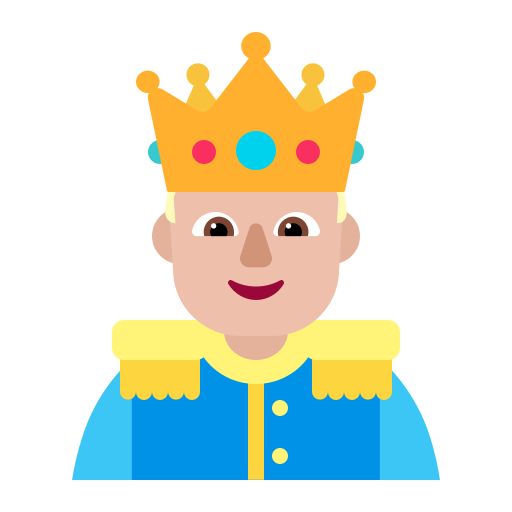
prince flat  light